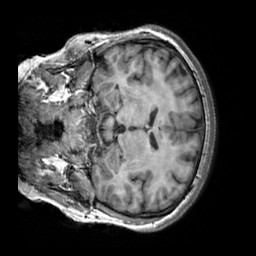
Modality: T1w
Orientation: coronal
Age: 33
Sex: female
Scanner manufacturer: siemens
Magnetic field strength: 3 T
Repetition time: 2.3 s
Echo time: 0.00303 s